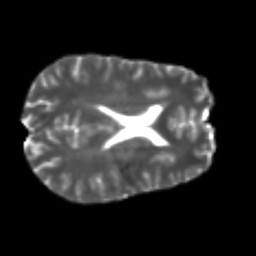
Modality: T2w
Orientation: axial
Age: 25
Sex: male
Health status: healthy
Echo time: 0.074 s